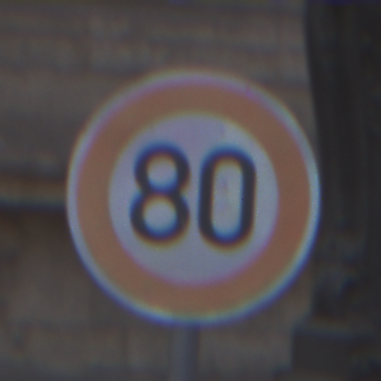
Verkehrszeichen: Geschwindigkeit80
Umgebung: Outdoor, Urban
Tageszeit: SunriseSunset
Wetter: PartlyCloudy
Licht: Natural
Jahreszeit: NotSpecified
Kontrast: LowContrast